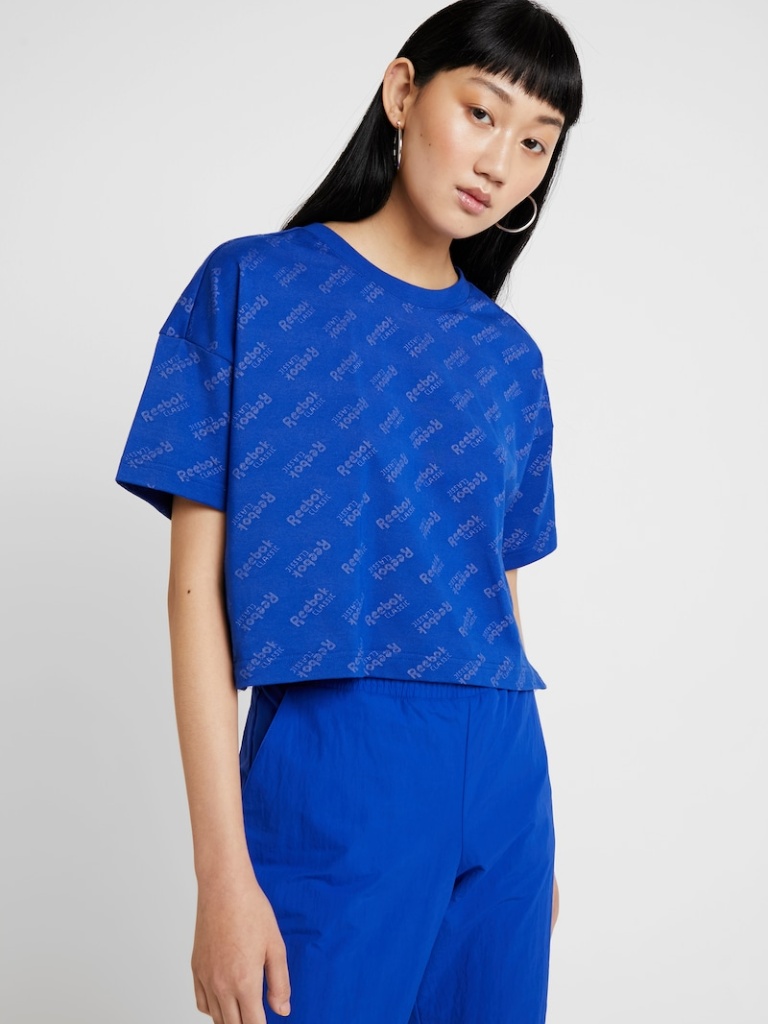
cotton relaxed short sleeve waist length Untucked crew t-shirt